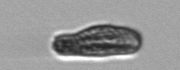
Label: Pseudochattonella_farcimen